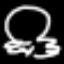
Label: frog